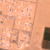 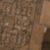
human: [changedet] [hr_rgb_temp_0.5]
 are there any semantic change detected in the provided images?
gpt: New buildings were built in the residential area on the left.